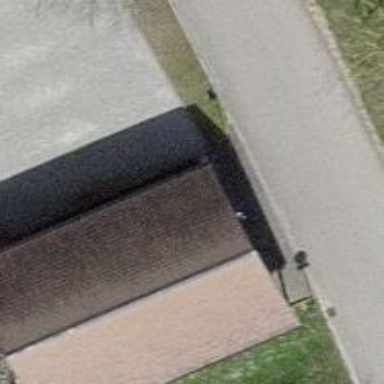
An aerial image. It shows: Shed.